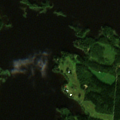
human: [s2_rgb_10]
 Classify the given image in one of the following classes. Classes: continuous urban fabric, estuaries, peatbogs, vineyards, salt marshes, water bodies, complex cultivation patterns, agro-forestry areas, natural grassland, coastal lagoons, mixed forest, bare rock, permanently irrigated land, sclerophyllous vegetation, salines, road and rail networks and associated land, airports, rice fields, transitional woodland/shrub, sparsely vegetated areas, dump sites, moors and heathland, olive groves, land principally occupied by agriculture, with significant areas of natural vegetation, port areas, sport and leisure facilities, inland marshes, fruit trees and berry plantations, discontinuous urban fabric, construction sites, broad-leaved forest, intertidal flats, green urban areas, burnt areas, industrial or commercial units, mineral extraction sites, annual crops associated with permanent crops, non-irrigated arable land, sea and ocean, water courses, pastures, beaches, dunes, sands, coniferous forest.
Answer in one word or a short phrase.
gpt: coniferous forest, transitional woodland/shrub, water bodies